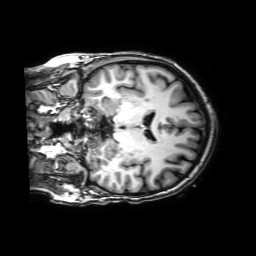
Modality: T1w
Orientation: coronal
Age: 46
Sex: female
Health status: ill